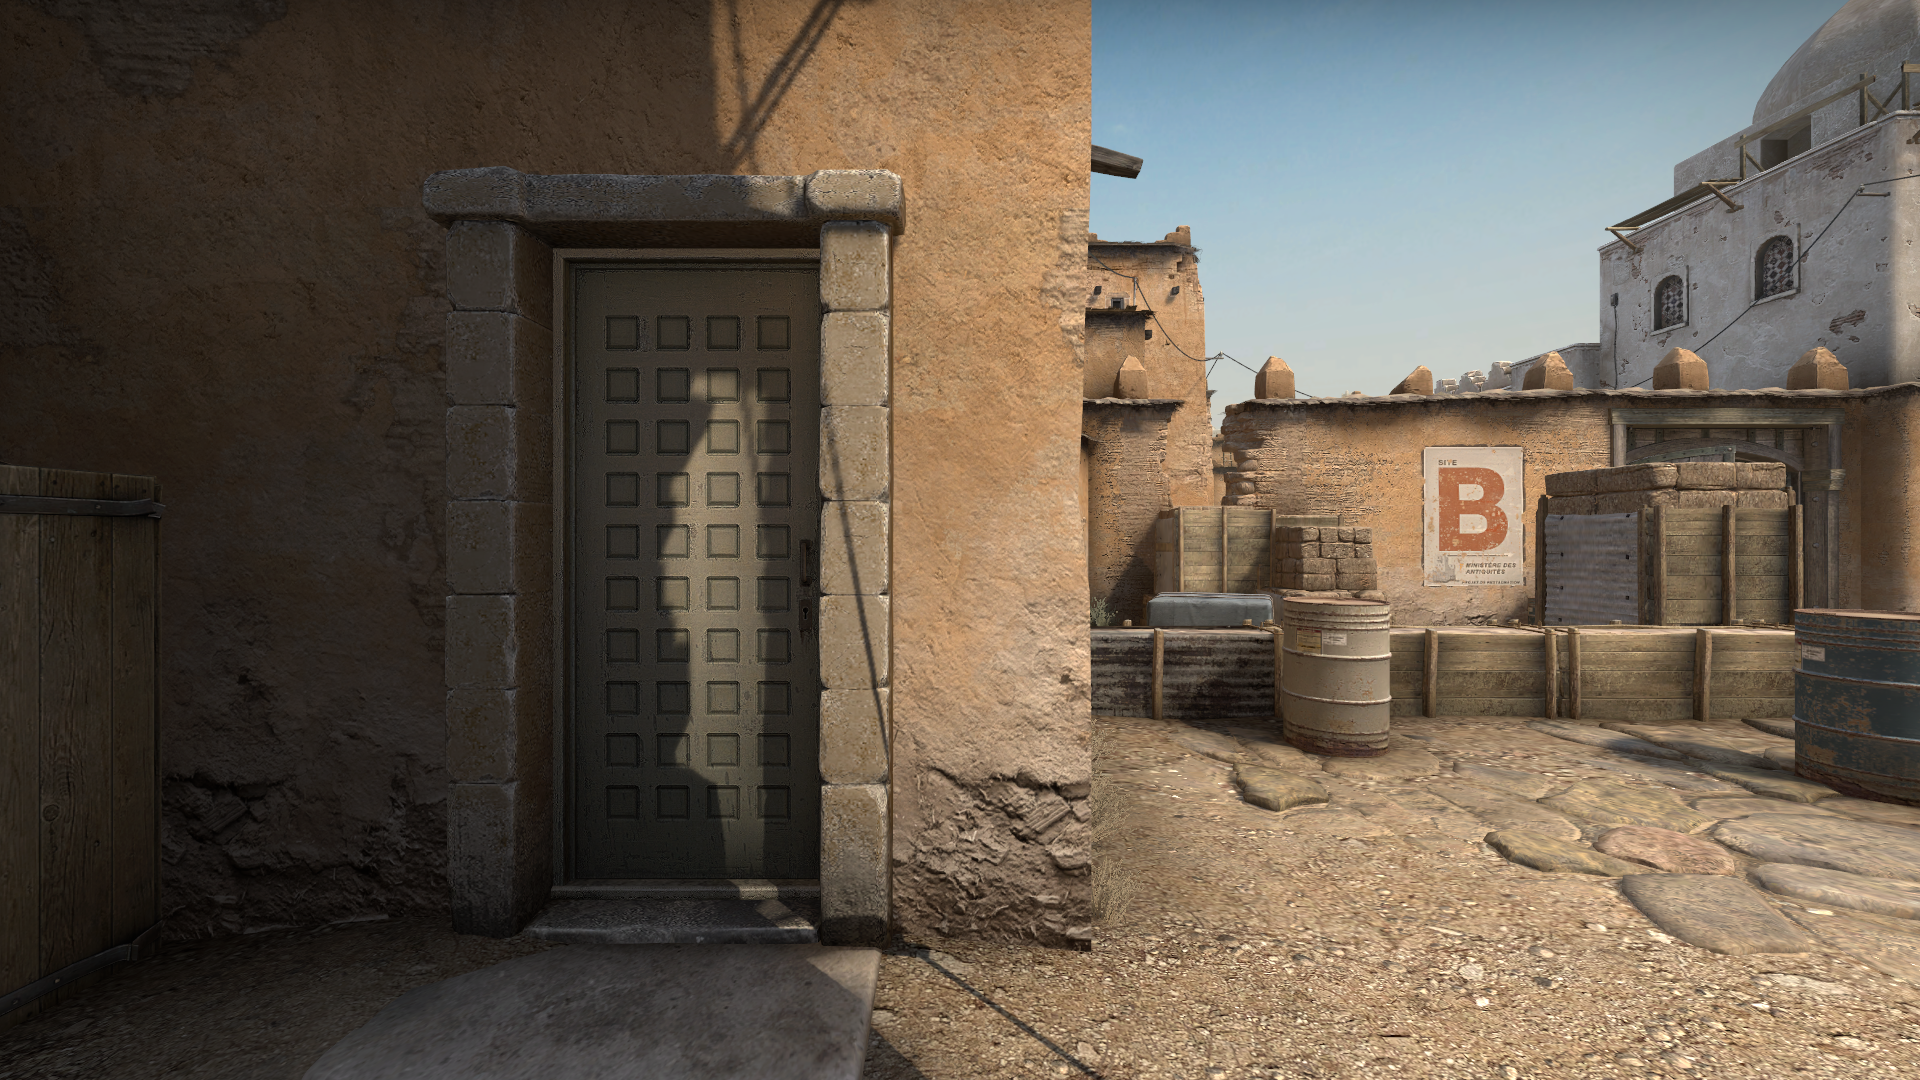
Map: de_dust2